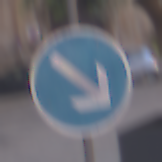
Verkehrszeichen: VorgeschriebeneVorbeifahrtRechts
Umgebung: Outdoor, Urban
Tageszeit: MorningAfternoon
Wetter: PartlyCloudy
Licht: Natural
Jahreszeit: NotSpecified
Kontrast: LowContrast